Question: Is it possible to change the color of the top menu bar in mac with applescript?

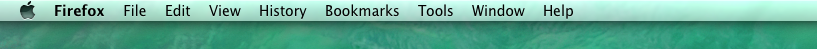
Answer: In macOS Sierra 10.12+, the System Preferences includes a "Use dark menu bar and Dock" option under the General preference pane.

In Applescript's dictionary you can see that this can be changed by setting a boolean called "dark mode".
A simple AppleScript to toggle dark mode would be:
'''
tell application "System Events"
tell appearance preferences
if dark mode is false then
set dark mode to true
else
set dark mode to false
end if
end tell
end tell
'''